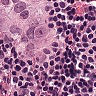
Metastatic tissue present: yes